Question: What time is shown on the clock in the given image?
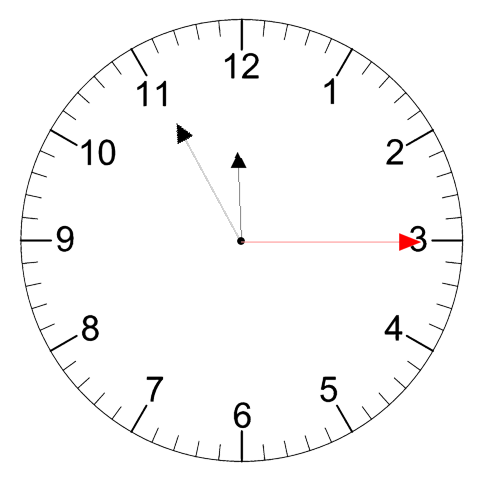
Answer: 11:55:15